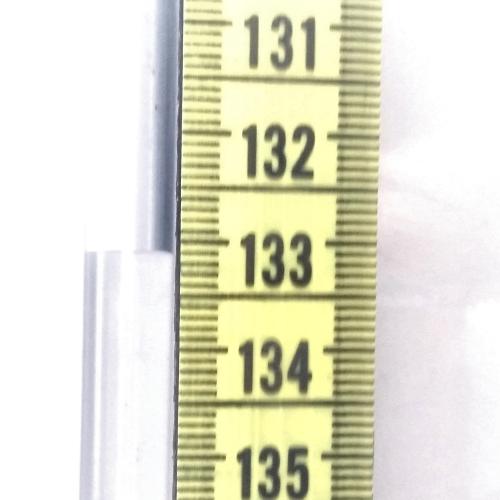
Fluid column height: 133.1 cm